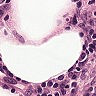
Metastatic tissue present: no